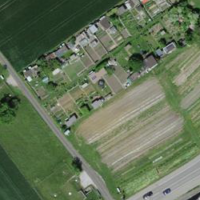
EUNIS habitat code: 53
Species observed at this site:
Campanula glomerata